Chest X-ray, AP view. Patient: 36 years old, sex M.
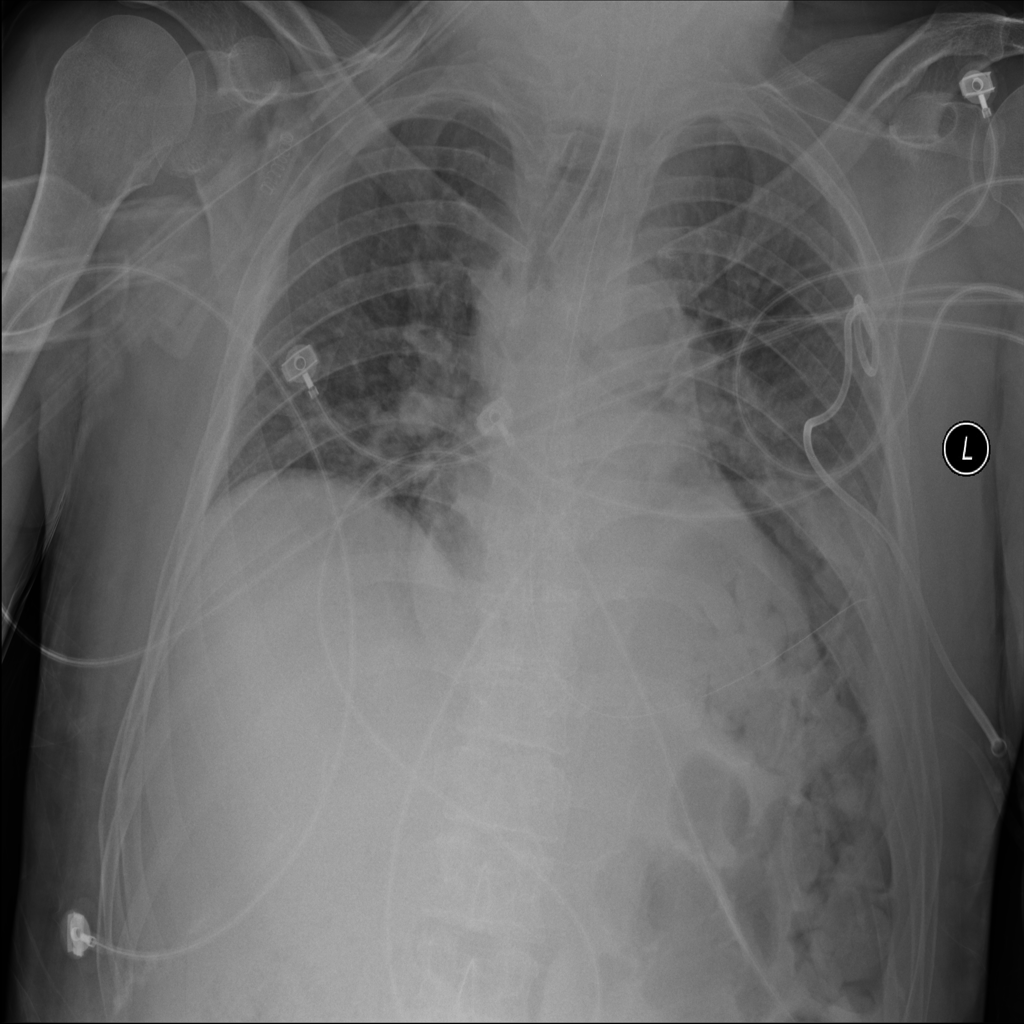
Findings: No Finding